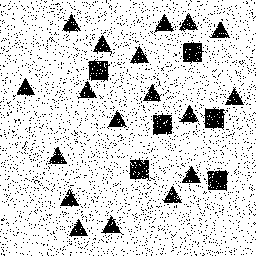
Squares: 6
Triangles: 18
Stars: 0
Total shapes: 24